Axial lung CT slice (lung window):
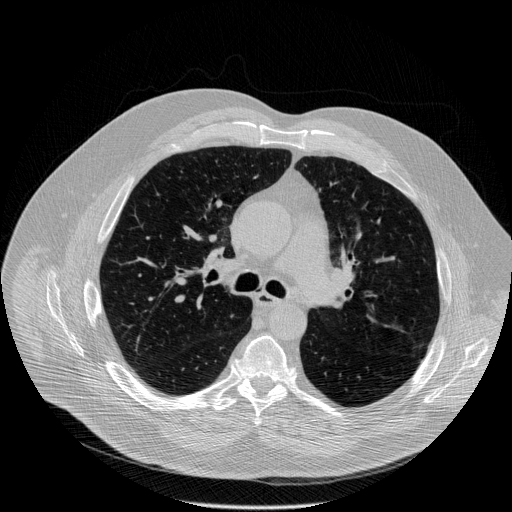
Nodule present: no